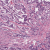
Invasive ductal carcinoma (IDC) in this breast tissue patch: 1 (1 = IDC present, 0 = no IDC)